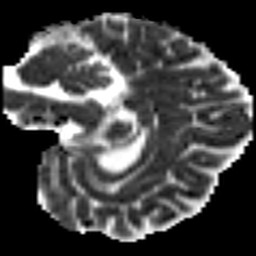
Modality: MD
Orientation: sagittal
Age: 47
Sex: female
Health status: ill
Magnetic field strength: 3 T
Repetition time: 8.4 s
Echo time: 0.0926 s